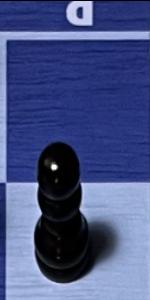
Label: Pawn_Black